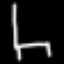
Label: chair